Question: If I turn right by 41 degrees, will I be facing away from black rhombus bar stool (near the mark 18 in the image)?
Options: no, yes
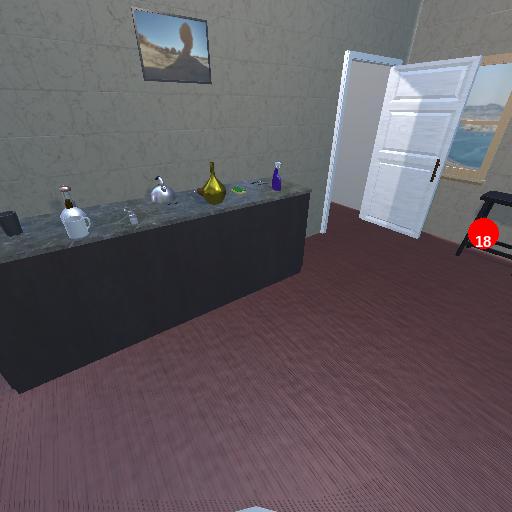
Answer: no